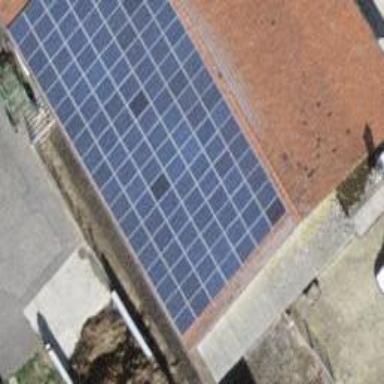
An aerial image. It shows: Solar photovoltaic panel generator.